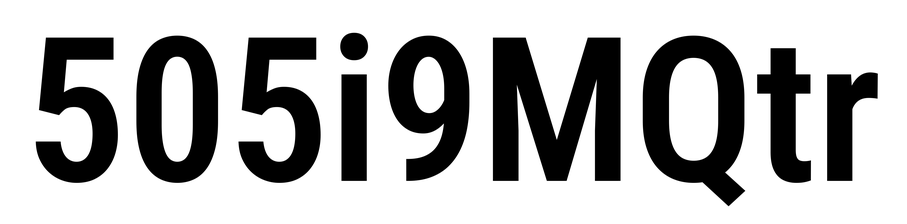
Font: Roboto_Condensed_SemiBold